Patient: sex M, age 43
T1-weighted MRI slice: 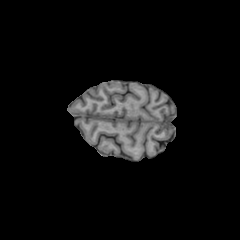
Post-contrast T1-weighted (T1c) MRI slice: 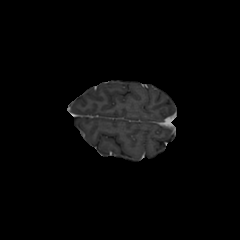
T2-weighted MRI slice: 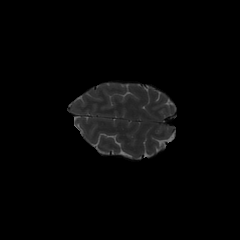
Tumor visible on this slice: no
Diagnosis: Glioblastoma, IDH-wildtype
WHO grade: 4